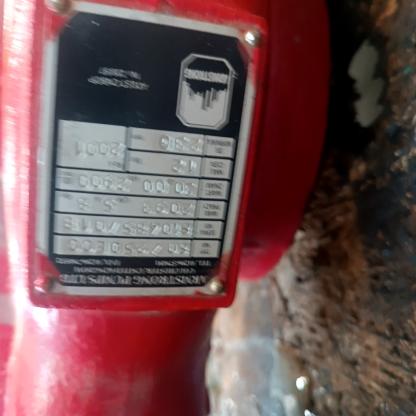
Klasa: tabliczka-znamionowa